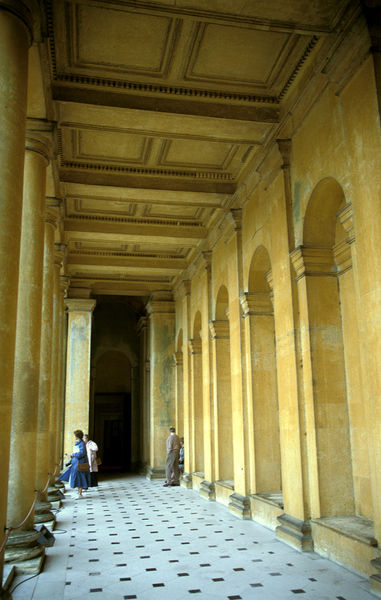
Titel: Nordfassade, westliche Kolonnade, Innen
Künstler: John Vanbrugh
Standort: Woodstock, Oxfordshire
Institution: Blenheim Palace
Schlagwörter: blau, mann, schatten, weiß, gelb, menschen, ocker, sand, braun, frau, grau, hell, kleid, licht, männer, schwarz, säule, säulen, tür, schloss, beige, karo, leute, muster, alt, hose, wand, architektur, sockel, stehen, stein, wind, kirche, boden, mantel, decke, renaissance, rund, terrasse, bogen, passanten, perspektive, mauer, tag, bank, besucher, pilaster, fliessen, stufen, hoch, tor, galerie, foto, fotografie, photographie, bögen, fussboden, eingang, gang, nische, arkade, loggia, berlin, kloster, münchen, palast, torbogen, geld, fliesen, fliese, kacheln, mosaik, tasche, sonnig, arkaden, bänke, kapitelle, kapitell, photo, prister, chwarz, farbfoto, messdiener, priester, aussen, tempel, kassetten, kassettendecke, museum, basis, dorisch, konkav, konvex, laubengang, pullover, ausruhen, laube, klassisch, steinbank, säulenhalle, kassette, säulengang, kreuzgang, weißs, nischen, kasettendecke, torbögen, blendbögen, dorische säulen, architekturfoto, fließe, stoa, pialster, stoisch, altes museum, pilasteer, mnchen